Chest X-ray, PA view. Patient: 60 years old, sex F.
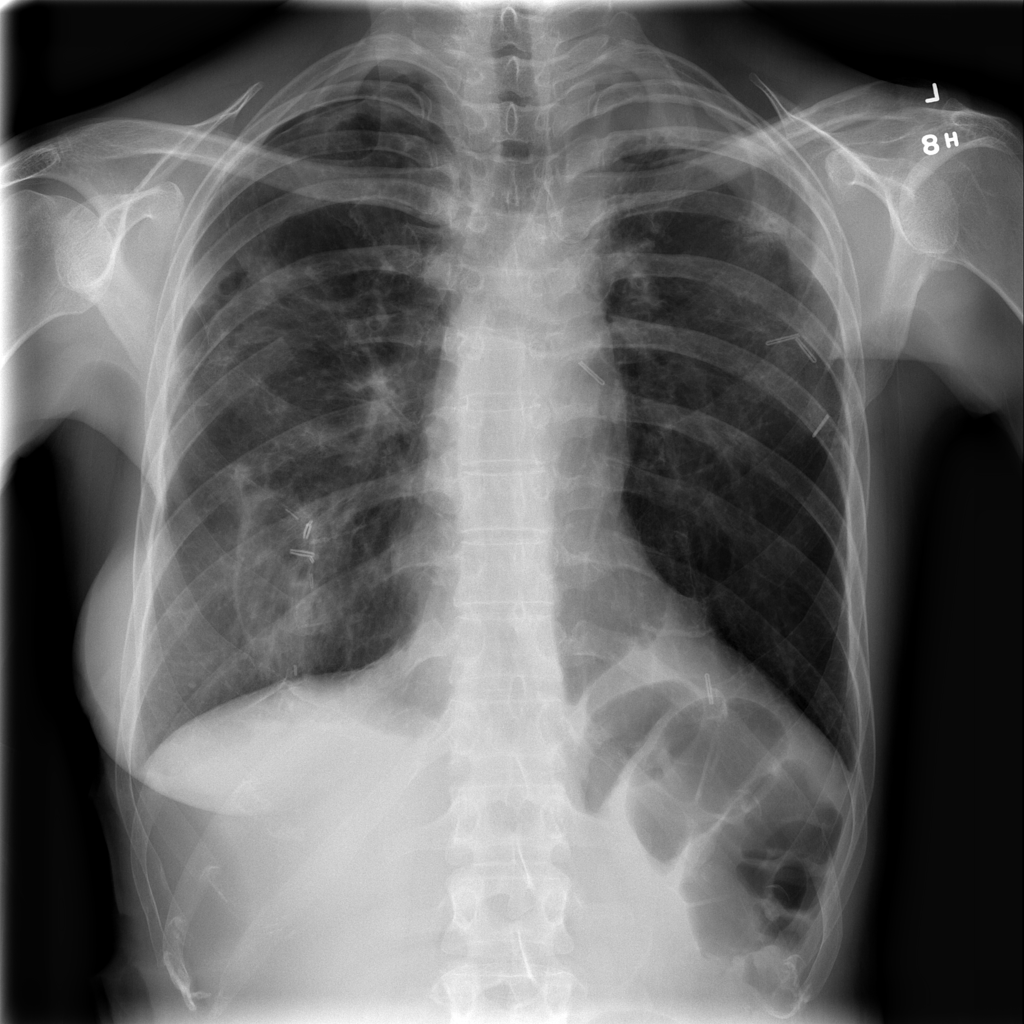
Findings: Fibrosis